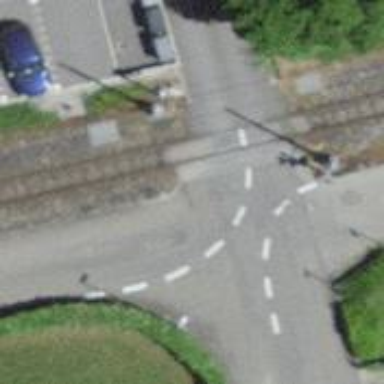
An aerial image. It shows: Level crossing along the railway.